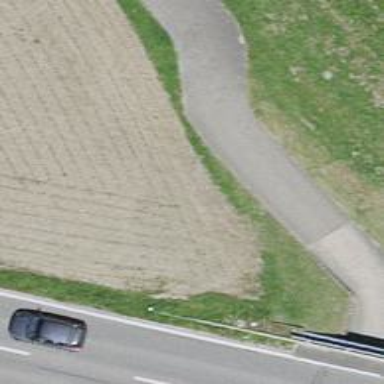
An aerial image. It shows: Cycleway.